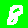
Digit: 8